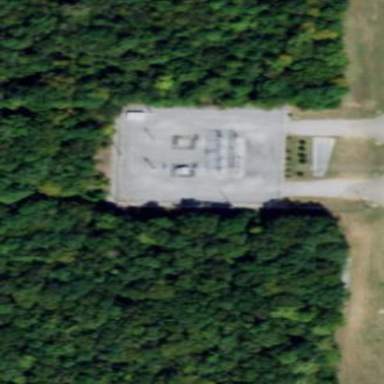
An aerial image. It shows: Distribution power substation secured by fence.